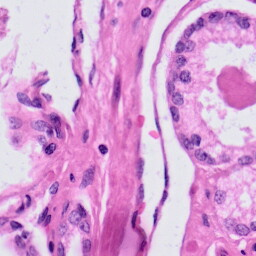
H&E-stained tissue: Prostate